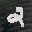
Label: 2